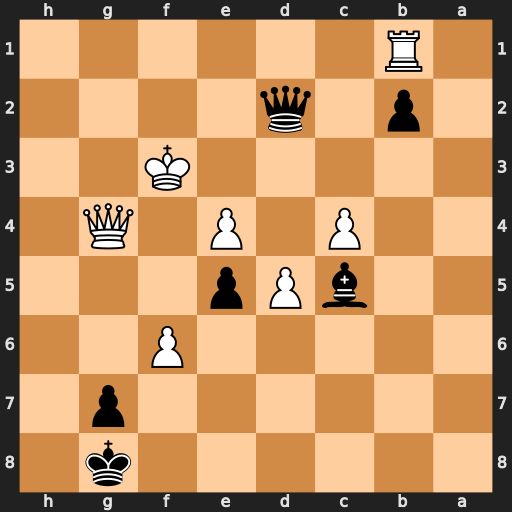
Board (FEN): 6k1/6p1/5P2/2bPp3/2P1P1Q1/5K2/1p1q4/1R6
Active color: b
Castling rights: -
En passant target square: -
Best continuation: Qf2#